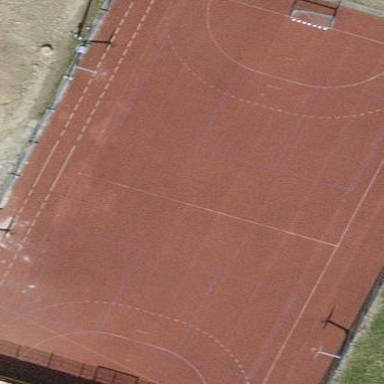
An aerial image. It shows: Pitch for leisure activities.